Aerial crown-view tile of a tropical tree (Barro Colorado Island, Panama), acquired 20241014:
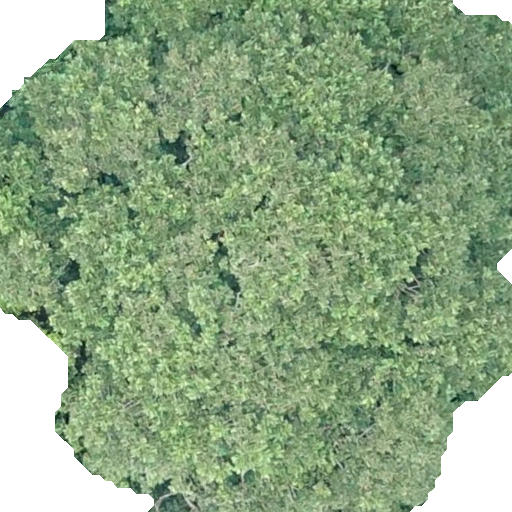
Species: Dipteryx oleifera
GBIF accepted scientific name: Dipteryx oleifera
Crown area: 455.963 m²